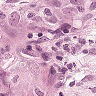
Metastatic tissue present: yes